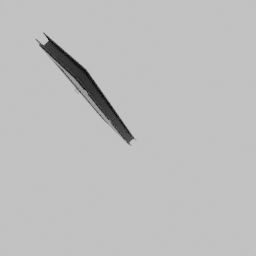
Label: architecture